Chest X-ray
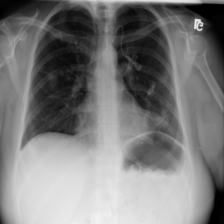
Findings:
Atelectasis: negative
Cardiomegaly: negative
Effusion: negative
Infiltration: negative
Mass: positive
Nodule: negative
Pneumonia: negative
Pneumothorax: negative
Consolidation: negative
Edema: negative
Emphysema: negative
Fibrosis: negative
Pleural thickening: negative
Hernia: negative